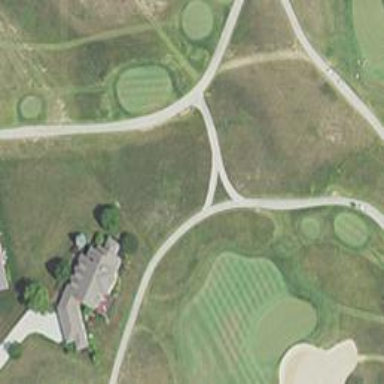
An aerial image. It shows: Path for both roads and golfers.